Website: bh-photo
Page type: account-dashboard
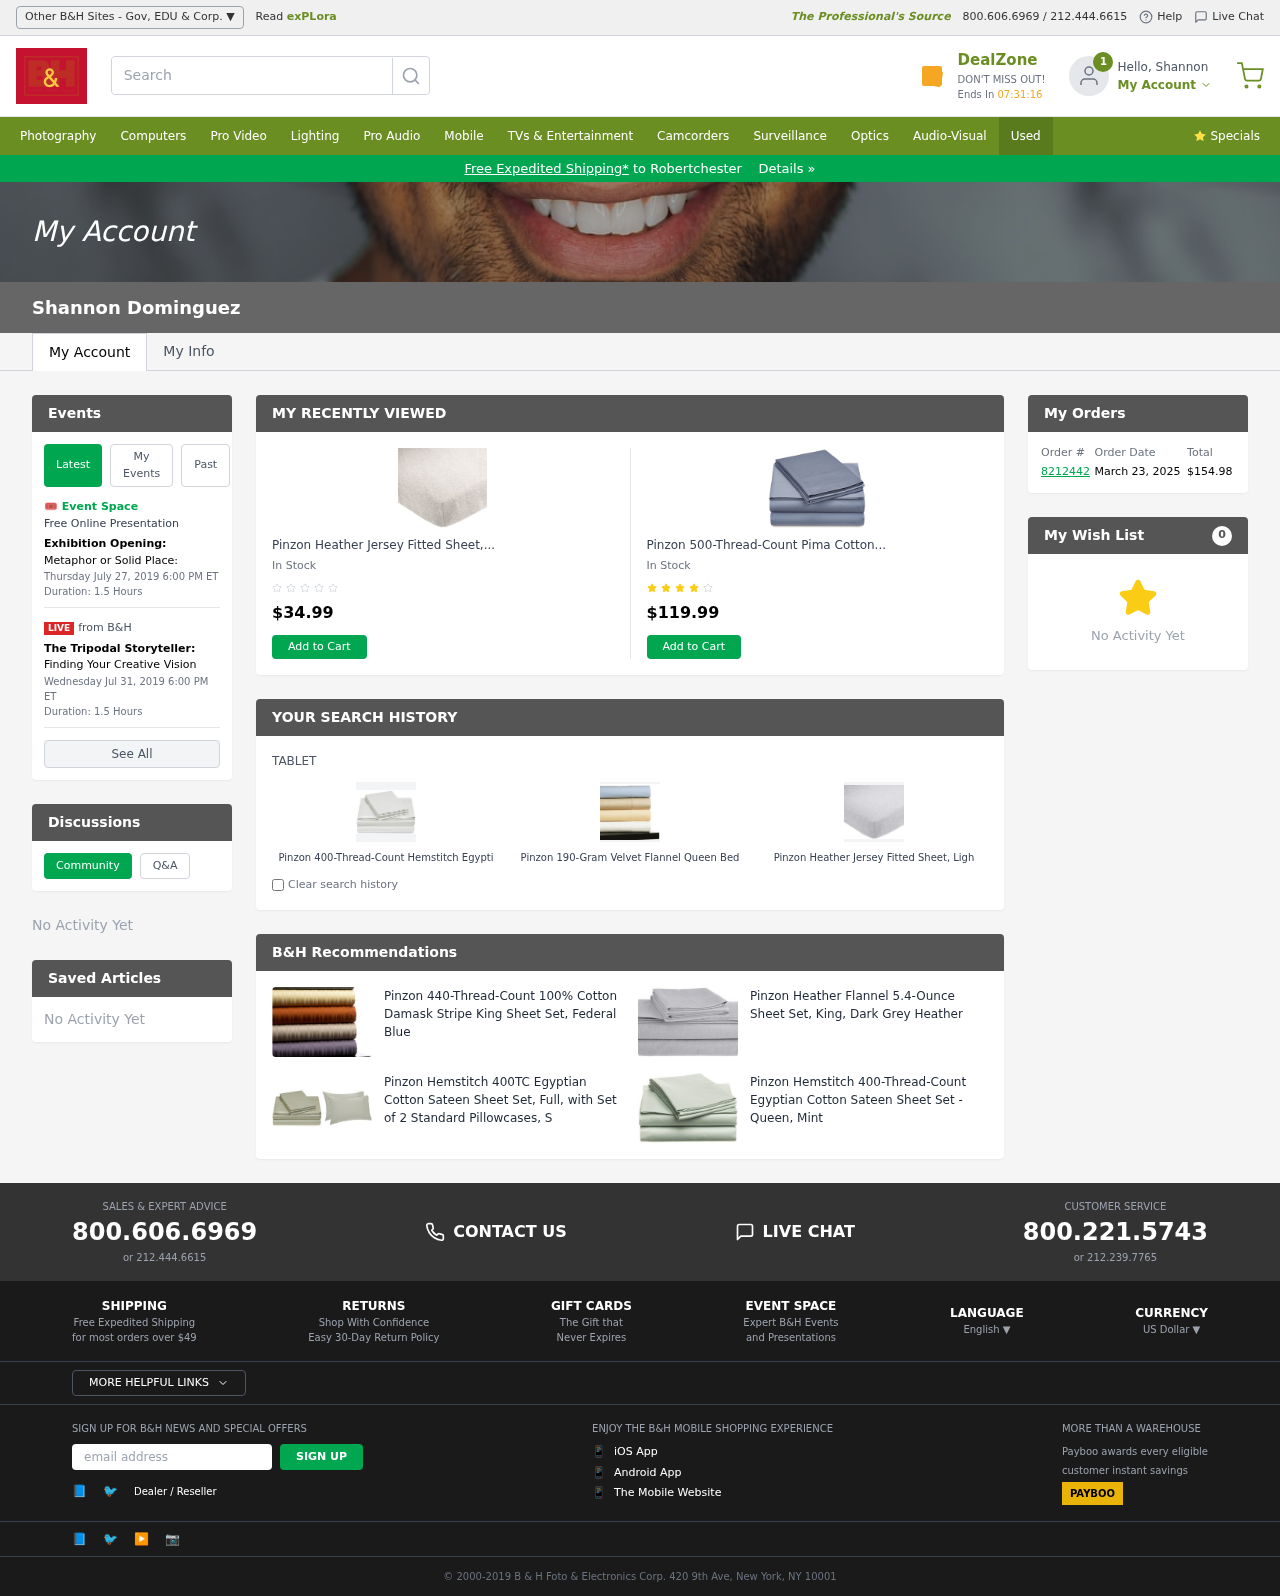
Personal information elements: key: PII_CITY
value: Robertchester
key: PII_EMAIL
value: shannon_dominguez@hotmail.com
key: PII_FIRSTNAME
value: Shannon
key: PII_FULLNAME
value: Shannon Dominguez
Product elements: key: PRODUCT1_NAME
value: Pinzon Heather Jersey Fitted Sheet, Oatmeal Heather, 140 x 200 x 20 cm
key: PRODUCT1_PRICE
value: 34.99
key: PRODUCT2_NAME
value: Pinzon 500-Thread-Count Pima Cotton Sateen Bed Sheet Set
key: PRODUCT2_PRICE
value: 119.99
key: PRODUCT3_NAME
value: Pinzon 400-Thread-Count Hemstitch Egyptian Cotton Bed Sheet Set
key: PRODUCT4_NAME
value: Pinzon 190-Gram Velvet Flannel Queen Bed Sheet Set, Taupe
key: PRODUCT5_NAME
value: Pinzon Heather Jersey Fitted Sheet, Light Gray Heather, 140 x 190 x 30 cm
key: PRODUCT6_NAME
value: Pinzon 440-Thread-Count 100% Cotton Damask Stripe King Sheet Set, Federal Blue
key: PRODUCT7_NAME
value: Pinzon Heather Flannel 5.4-Ounce Sheet Set, King, Dark Grey Heather
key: PRODUCT8_NAME
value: Pinzon Hemstitch 400TC Egyptian Cotton Sateen Sheet Set, Full, with Set of 2 Standard Pillowcases, S
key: PRODUCT9_NAME
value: Pinzon Hemstitch 400-Thread-Count Egyptian Cotton Sateen Sheet Set - Queen, Mint
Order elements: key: ORDER_ID
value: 8212442
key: ORDER_DATE
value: March 23, 2025
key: ORDER_TOTAL
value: $154.98
Other elements: key: WISHLIST_COUNT
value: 0